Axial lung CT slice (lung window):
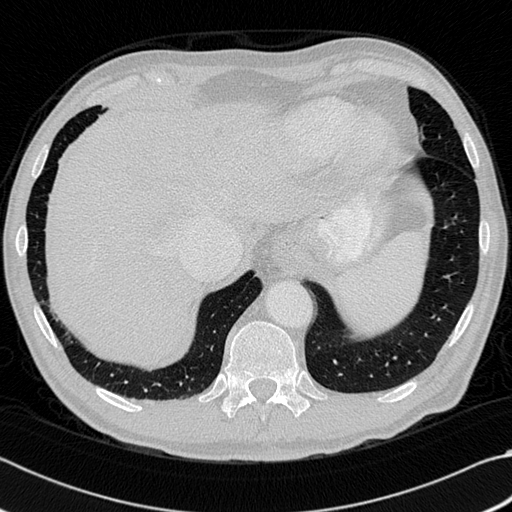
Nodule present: no